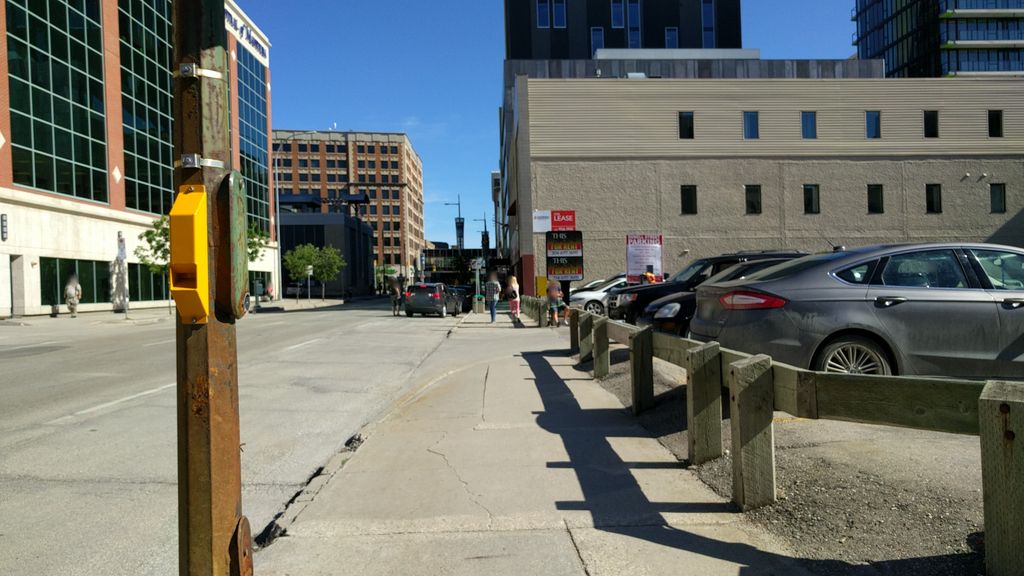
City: winnipeg